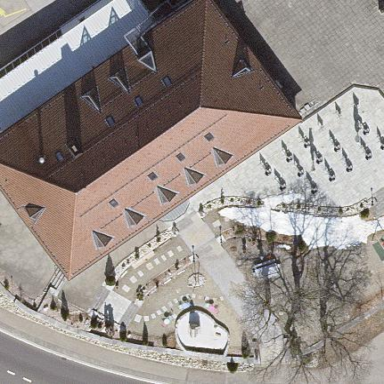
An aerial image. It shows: Restaurant located in hotel building.